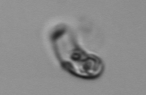
Label: Guinardia_striata